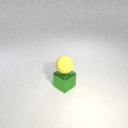
small green metal cube below small yellow rubber sphere